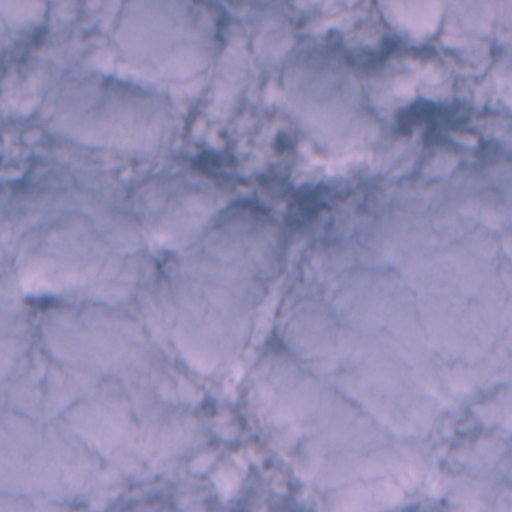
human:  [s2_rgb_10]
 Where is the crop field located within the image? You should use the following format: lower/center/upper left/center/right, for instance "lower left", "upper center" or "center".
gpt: The crop field is located in the upper right of the image.
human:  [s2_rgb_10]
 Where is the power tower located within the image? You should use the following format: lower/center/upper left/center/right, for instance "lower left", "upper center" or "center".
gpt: The power tower is located in the lower right of the image.
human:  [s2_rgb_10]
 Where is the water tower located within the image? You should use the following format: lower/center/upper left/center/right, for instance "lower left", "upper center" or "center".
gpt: The water tower is located in the center right of the image.
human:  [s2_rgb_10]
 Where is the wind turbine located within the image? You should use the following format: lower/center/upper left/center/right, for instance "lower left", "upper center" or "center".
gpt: The wind turbine is located in the upper center of the image.
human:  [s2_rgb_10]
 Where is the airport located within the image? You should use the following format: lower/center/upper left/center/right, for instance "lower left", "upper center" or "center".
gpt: There is no airport in the image.